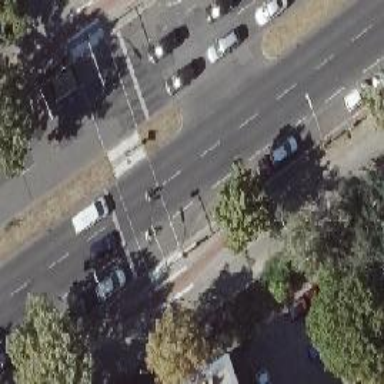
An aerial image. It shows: Road with traffic signals at the crossing.